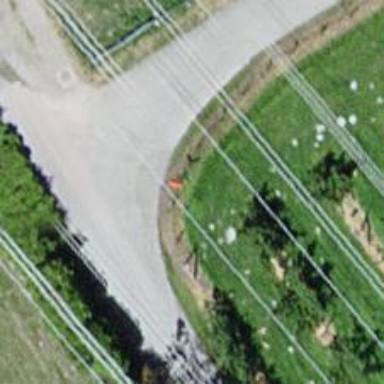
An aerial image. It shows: Pole with roofed pipeline marker.